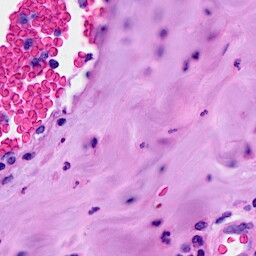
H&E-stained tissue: Breast